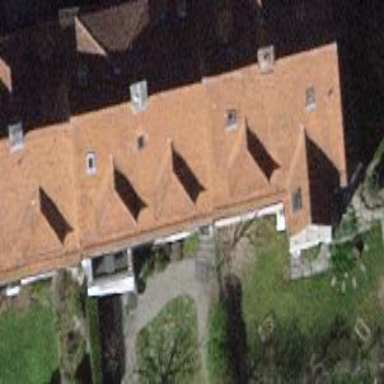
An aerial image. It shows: Gabled building.